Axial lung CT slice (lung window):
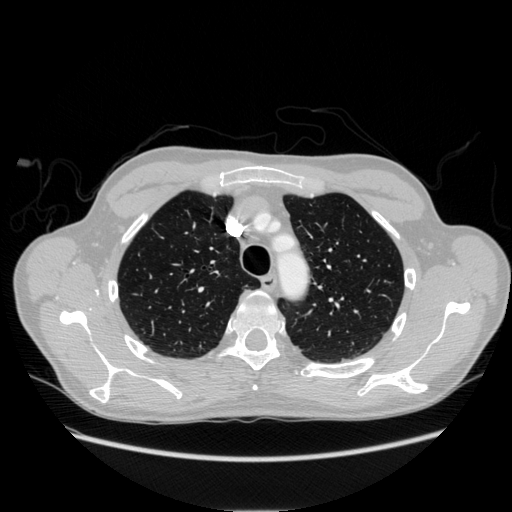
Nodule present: no